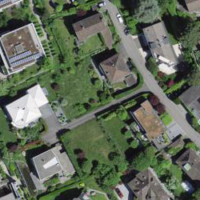
EUNIS habitat code: 54
Species observed at this site:
Salvia glutinosa